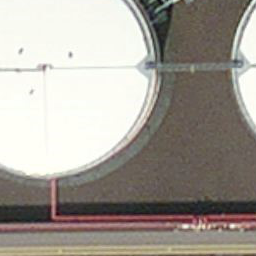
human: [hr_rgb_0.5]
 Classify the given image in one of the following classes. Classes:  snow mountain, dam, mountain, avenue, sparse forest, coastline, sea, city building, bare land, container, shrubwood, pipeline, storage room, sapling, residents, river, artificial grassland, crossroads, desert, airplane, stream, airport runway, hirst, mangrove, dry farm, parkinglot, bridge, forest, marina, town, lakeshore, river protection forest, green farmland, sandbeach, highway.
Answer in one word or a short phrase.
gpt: storage room